Question: I have a page that displays my customers job history but I want to display if the job payment is settled or not.
First the selectedcustID is determined on the page and then I run a query to display all the jobs in a table.
'''
$query = "SELECT * FROM jobs WHERE customerID = '$selectedcustID' ORDER BY date_auto";
$result = mysql_query($query, $connection) or die(mysql_error());
for ($i = 0; $i < mysql_num_rows($result); $i++){
$selectedjobID = mysql_result($result, $i, "jobID");
$date = mysql_result($result, $i, "date_auto");
$formatdate = date("d/m/Y", $date);
$status = mysql_result($result, $i, "status");
$notes = mysql_result($result, $i, "notes");
echo '<tr bgcolor="'.$bgcolor; ......
}
'''
The problem is that to get the details of whether the job is invoiced I need to look in another table.
Here are the 2 tables

but the jobID per row is determined from the result of the query above.
I've tried running a new query inside the for loop but I can't seem to get it to work.
Is there a better way of going about this?
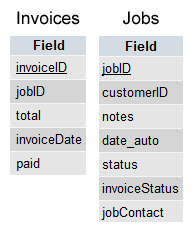
Answer: You could join the two tables in your SQL query
'''
$query = "SELECT * FROM jobs INNER JOIN invoices ON jobs.jobID=invoices.jobID WHERE jobs.customerID = '$selectedcustID' ORDER BY date_auto";
'''